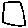
Label: square